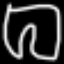
Label: pants